Question: I am making an android application and I was wondering how to achieve a coloured heading with an underline in android. The image below is what I want.

The code I have written so far:
'''
<LinearLayout xmlns:android="http://schemas.android.com/apk/res/android"
xmlns:tools="http://schemas.android.com/tools"
android:layout_width="match_parent"
android:layout_height="match_parent"
android:orientation="vertical"
tools:context=".AddContact" >
<TextView
android:id="@+id/lbl_name"
android:layout_width="wrap_content"
android:layout_height="wrap_content"
android:layout_marginTop="5dp"
android:text="@string/heading_name" />
<LinearLayout
android:layout_width="337dp"
android:layout_height="wrap_content"
android:orientation="horizontal"
android:weightSum="6" >
<EditText
android:id="@+id/edit_first_name"
android:layout_width="0dp"
android:layout_height="wrap_content"
android:layout_marginBottom="5dp"
android:layout_weight="5"
android:hint="@string/hint_firstname"
android:inputType="textCapSentences" />
<ImageButton
android:id="@+id/addimage"
android:layout_width="0dp"
android:layout_height="58dp"
android:layout_weight="1"
android:background="@drawable/ic_social_person" />
</LinearLayout>
<LinearLayout
android:layout_width="337dp"
android:layout_height="wrap_content"
android:orientation="horizontal"
android:weightSum="5" >
<EditText
android:id="@+id/edit_last_name"
android:layout_width="0dp"
android:layout_height="wrap_content"
android:layout_marginBottom="5dp"
android:layout_weight="4"
android:hint="@string/hint_lastname"
android:inputType="textCapSentences" />
</LinearLayout>
<TextView
android:id="@+id/lbl_number"
android:layout_width="wrap_content"
android:layout_height="wrap_content"
android:text="@string/heading_number" />
<LinearLayout
android:layout_width="337dp"
android:layout_height="wrap_content"
android:orientation="horizontal"
android:weightSum="3" >
<EditText
android:id="@+id/edit_number"
android:layout_width="0dp"
android:layout_height="wrap_content"
android:layout_marginBottom="5dp"
android:layout_weight="2"
android:hint="@string/hint_number"
android:inputType="number" />
<Spinner
android:id="@+id/contact_number_spinner"
android:layout_width="0dp"
android:layout_height="wrap_content"
android:layout_weight="1" />
</LinearLayout>
<TextView
android:id="@+id/lbl_email"
android:layout_width="wrap_content"
android:layout_height="wrap_content"
android:text="@string/heading_email" />
<LinearLayout
android:layout_width="337dp"
android:layout_height="wrap_content"
android:orientation="horizontal"
android:weightSum="3" >
<EditText
android:id="@+id/edit_email"
android:layout_width="0dp"
android:layout_height="wrap_content"
android:layout_marginBottom="5dp"
android:layout_weight="2"
android:hint="@string/hint_email"
android:inputType="textEmailAddress" />
<Spinner
android:id="@+id/contact_email_spinner"
android:layout_width="0dp"
android:layout_height="wrap_content"
android:layout_weight="1" />
</LinearLayout>
<TextView
android:id="@+id/lbl_address"
android:layout_width="wrap_content"
android:layout_height="wrap_content"
android:text="@string/heading_address" />
<LinearLayout
android:layout_width="337dp"
android:layout_height="wrap_content"
android:orientation="horizontal"
android:weightSum="3" >
<EditText
android:id="@+id/edit_address"
android:layout_width="0dp"
android:layout_height="wrap_content"
android:layout_marginBottom="5dp"
android:layout_weight="2"
android:hint="@string/hint_address"
android:inputType="textPostalAddress" />
<Spinner
android:id="@+id/contact_address_spinner"
android:layout_width="0dp"
android:layout_height="wrap_content"
android:layout_weight="1" />
</LinearLayout>
<TextView
android:id="@+id/lbl_event"
android:layout_width="wrap_content"
android:layout_height="wrap_content"
android:text="@string/heading_event" />
<LinearLayout
android:layout_width="337dp"
android:layout_height="wrap_content"
android:orientation="horizontal"
android:weightSum="3" >
<EditText
android:id="@+id/edit_date"
android:layout_width="0dp"
android:layout_height="wrap_content"
android:layout_marginBottom="5dp"
android:layout_weight="2"
android:hint="@string/hint_date"
android:inputType="date" />
<Spinner
android:id="@+id/contact_date_spinner"
android:layout_width="0dp"
android:layout_height="wrap_content"
android:layout_weight="1" />
</LinearLayout>
</LinearLayout>
'''
Any help would be appreciated
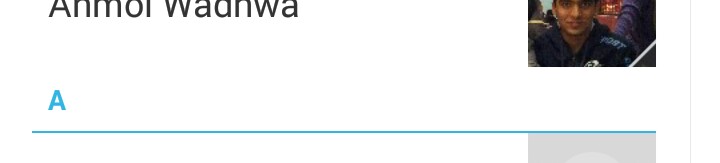
Answer: You can achieve a line with a simple colored View like this:
'''
<View
android:id="@+id/view1"
android:layout_width="wrap_content"
android:layout_height="1dip"
android:background="your color" />
'''